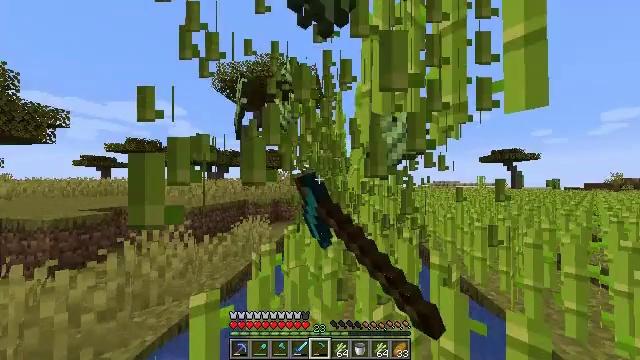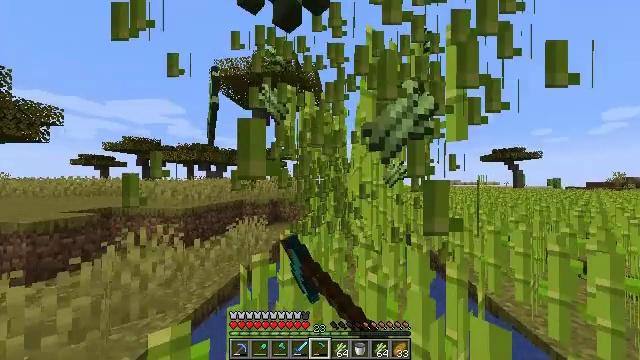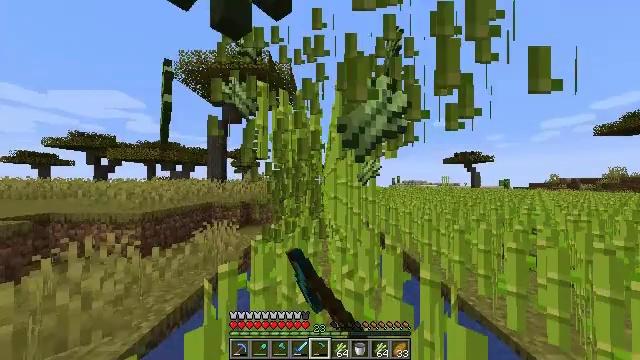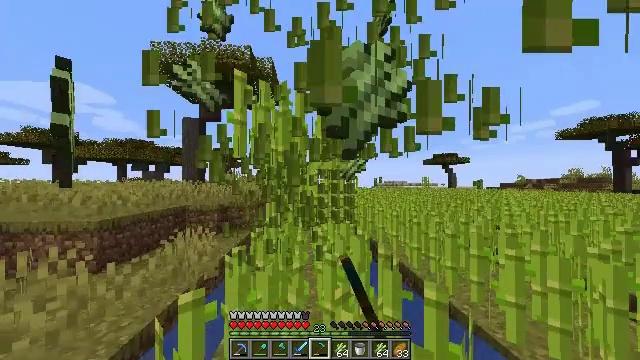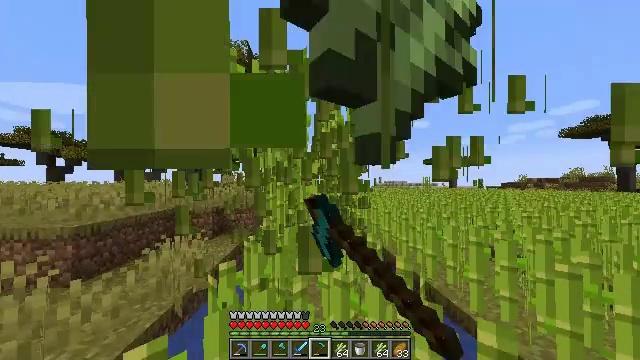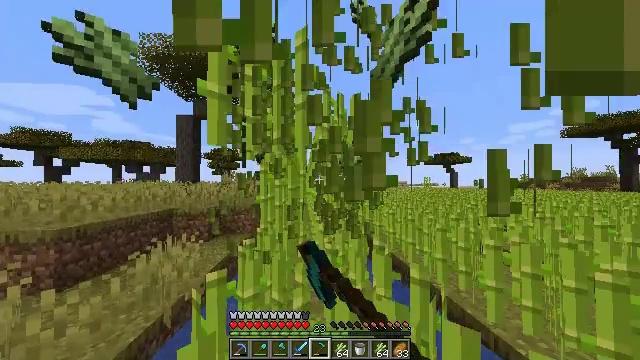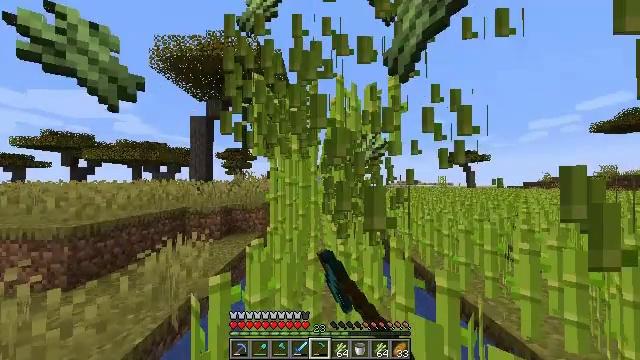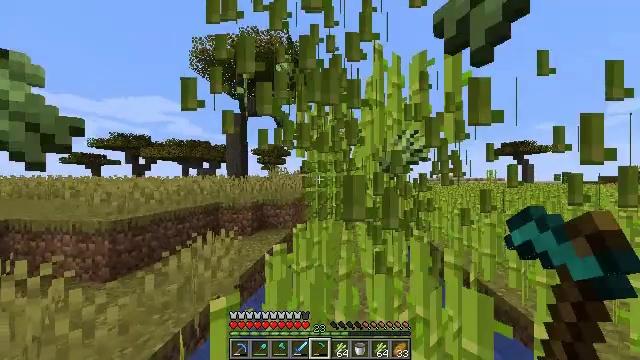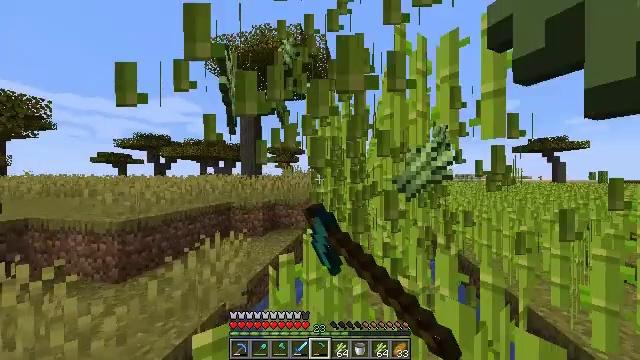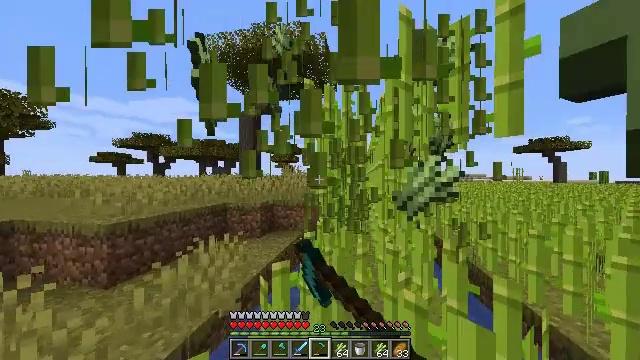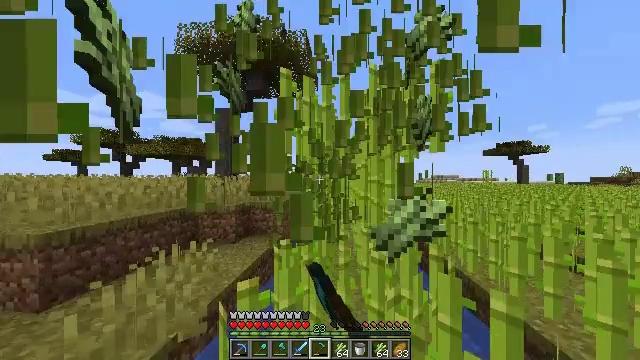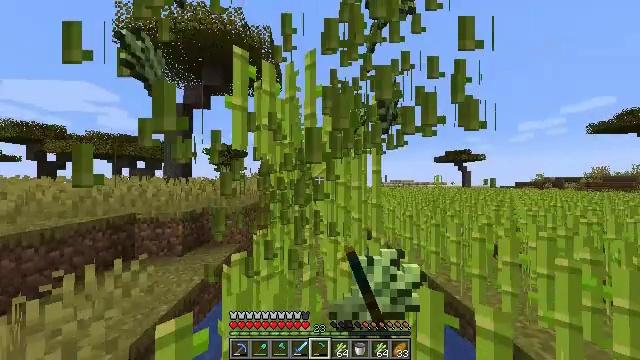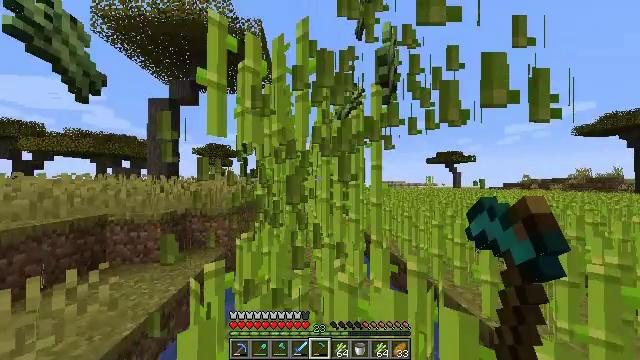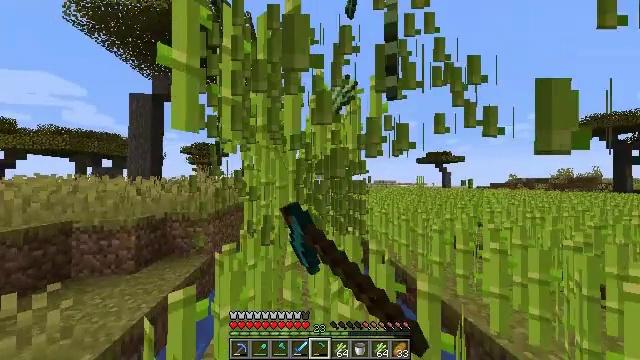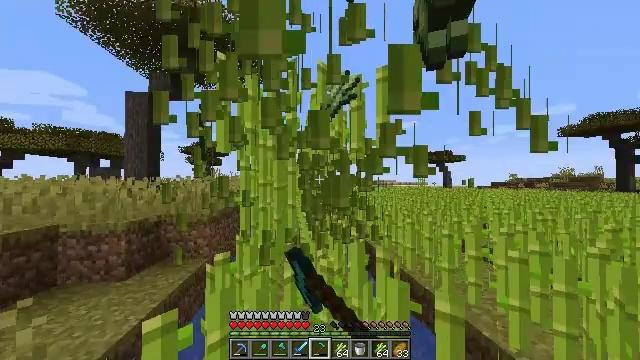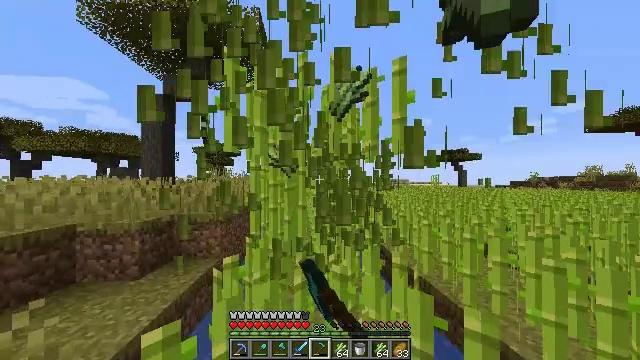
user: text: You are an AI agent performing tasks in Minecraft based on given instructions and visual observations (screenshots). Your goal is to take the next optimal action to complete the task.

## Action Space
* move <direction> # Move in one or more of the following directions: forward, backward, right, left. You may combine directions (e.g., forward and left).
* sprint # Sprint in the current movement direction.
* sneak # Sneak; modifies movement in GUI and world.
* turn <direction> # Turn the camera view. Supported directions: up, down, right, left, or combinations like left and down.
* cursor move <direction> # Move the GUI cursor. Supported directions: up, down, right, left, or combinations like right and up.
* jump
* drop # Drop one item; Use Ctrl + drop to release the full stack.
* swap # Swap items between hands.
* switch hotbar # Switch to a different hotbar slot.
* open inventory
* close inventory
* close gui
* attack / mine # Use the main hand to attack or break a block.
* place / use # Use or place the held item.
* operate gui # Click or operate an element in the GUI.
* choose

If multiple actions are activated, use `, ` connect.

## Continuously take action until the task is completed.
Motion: motion action
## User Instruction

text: Gather sugar cane for crafting.
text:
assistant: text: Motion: move forward, sprint, attack / mine
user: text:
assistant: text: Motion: move forward, sprint, turn right, attack / mine
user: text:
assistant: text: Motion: move forward, sprint, turn right, attack / mine
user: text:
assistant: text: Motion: move forward, sprint, attack / mine
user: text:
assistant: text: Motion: move forward, sprint, attack / mine
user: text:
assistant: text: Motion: move forward, sprint, turn left, attack / mine
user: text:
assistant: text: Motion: move forward, sprint, turn left and down, attack / mine
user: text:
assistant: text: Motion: move forward, sprint, turn left, attack / mine
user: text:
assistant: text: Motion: move forward, sprint, attack / mine
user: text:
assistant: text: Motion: move forward, sprint, turn right, attack / mine
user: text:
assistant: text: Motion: move forward, sprint, turn right, attack / mine
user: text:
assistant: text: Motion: move forward, sprint, turn right, attack / mine
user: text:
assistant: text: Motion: move forward, sprint, turn right, attack / mine
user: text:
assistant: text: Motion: move forward, sprint, attack / mine
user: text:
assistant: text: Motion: move forward, sprint, turn left, attack / mine
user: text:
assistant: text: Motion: move forward, sprint, turn left, attack / mine
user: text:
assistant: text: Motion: move forward, sprint, turn left, attack / mine
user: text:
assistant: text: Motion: move forward, sprint, turn right, attack / mine
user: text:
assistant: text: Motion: move forward, sprint, turn right, attack / mine
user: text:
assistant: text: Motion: move forward, sprint, turn right, attack / mine
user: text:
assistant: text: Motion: move forward, sprint, attack / mine
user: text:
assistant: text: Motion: move forward, sprint, attack / mine
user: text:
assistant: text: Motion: move forward, sprint, turn left, attack / mine
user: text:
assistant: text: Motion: move forward, sprint, turn left, attack / mine
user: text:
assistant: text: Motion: move forward, sprint, turn left, attack / mine
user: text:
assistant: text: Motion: move forward, sprint, attack / mine
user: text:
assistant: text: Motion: move forward, sprint, turn right, attack / mine
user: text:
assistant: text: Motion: move forward, sprint, turn right and up, attack / mine
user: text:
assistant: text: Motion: move forward, sprint, attack / mine
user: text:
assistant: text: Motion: move forward, sprint, attack / mine